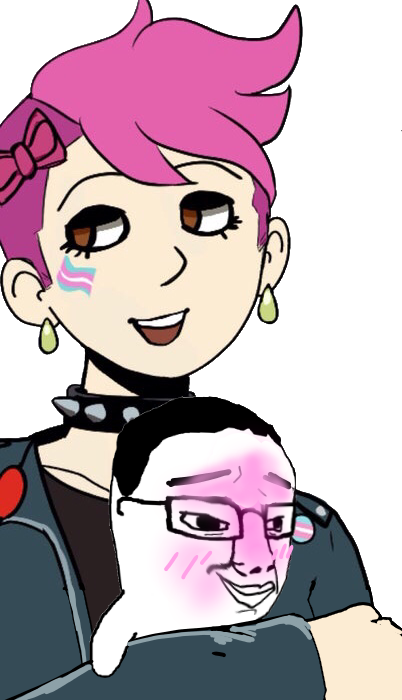
Label: 5_Poljak